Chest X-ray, AP view. Patient: 49 years old, sex M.
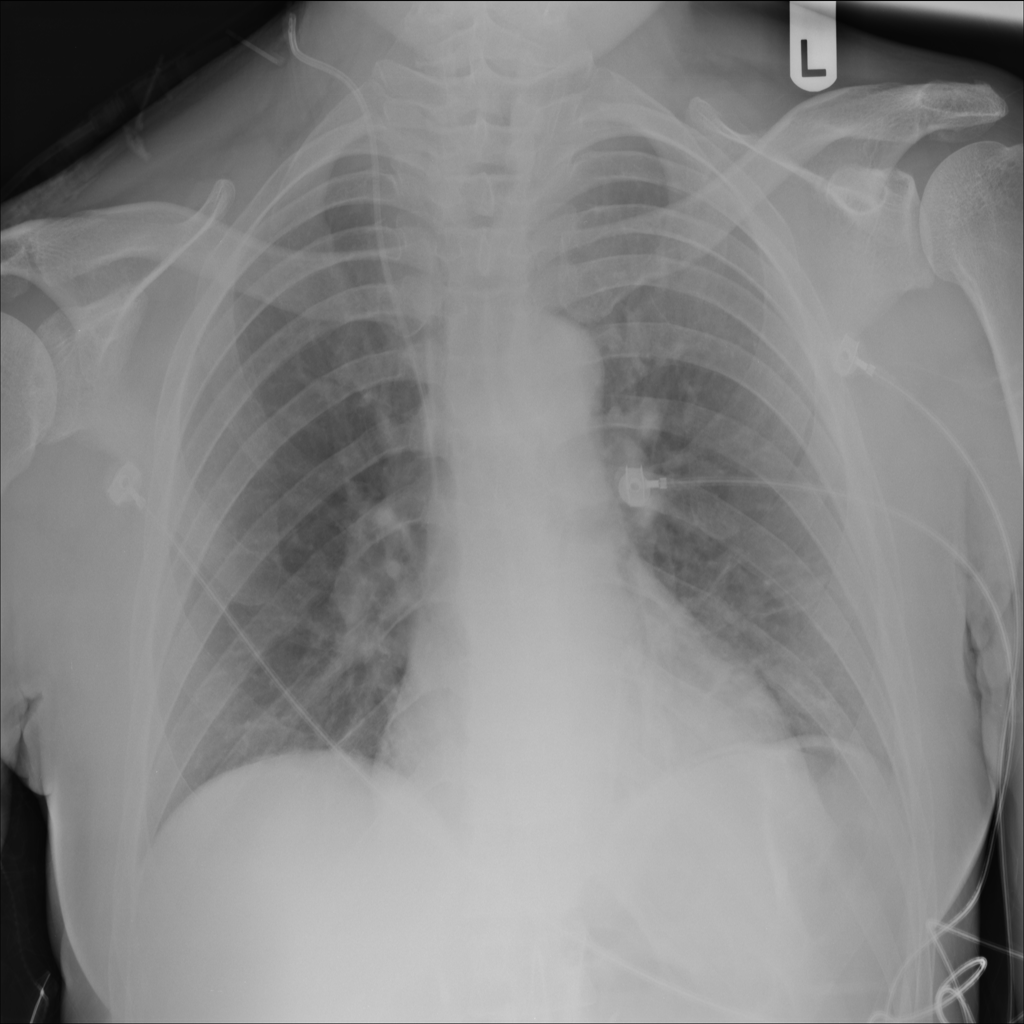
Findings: No Finding